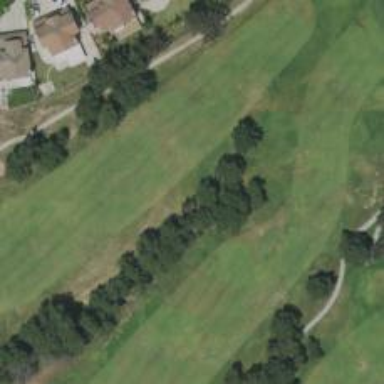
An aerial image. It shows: View of golf hole.